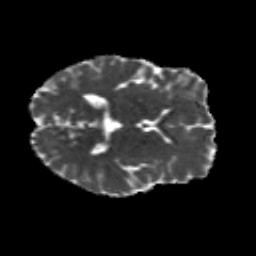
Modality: MD
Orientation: axial
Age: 22
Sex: female
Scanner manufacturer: siemens
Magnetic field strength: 3 T
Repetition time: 8.8 s
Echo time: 0.085 s